Aerial crown-view tile of a tropical tree (Barro Colorado Island, Panama), acquired 20250414:
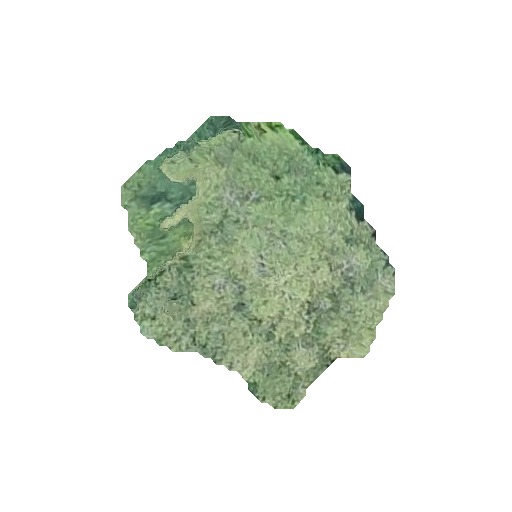
Species: Calophyllum longifolium
GBIF accepted scientific name: Calophyllum longifolium
Crown area: 80.568 m²